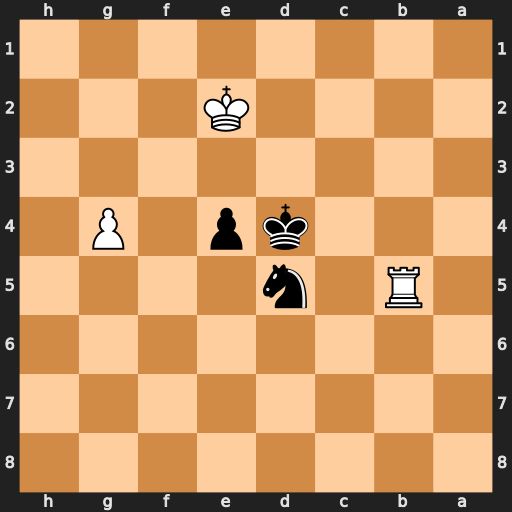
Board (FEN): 8/8/8/1R1n4/3kp1P1/8/4K3/8
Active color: b
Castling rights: -
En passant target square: -
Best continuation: Nc3+ Ke1 Nxb5